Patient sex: M
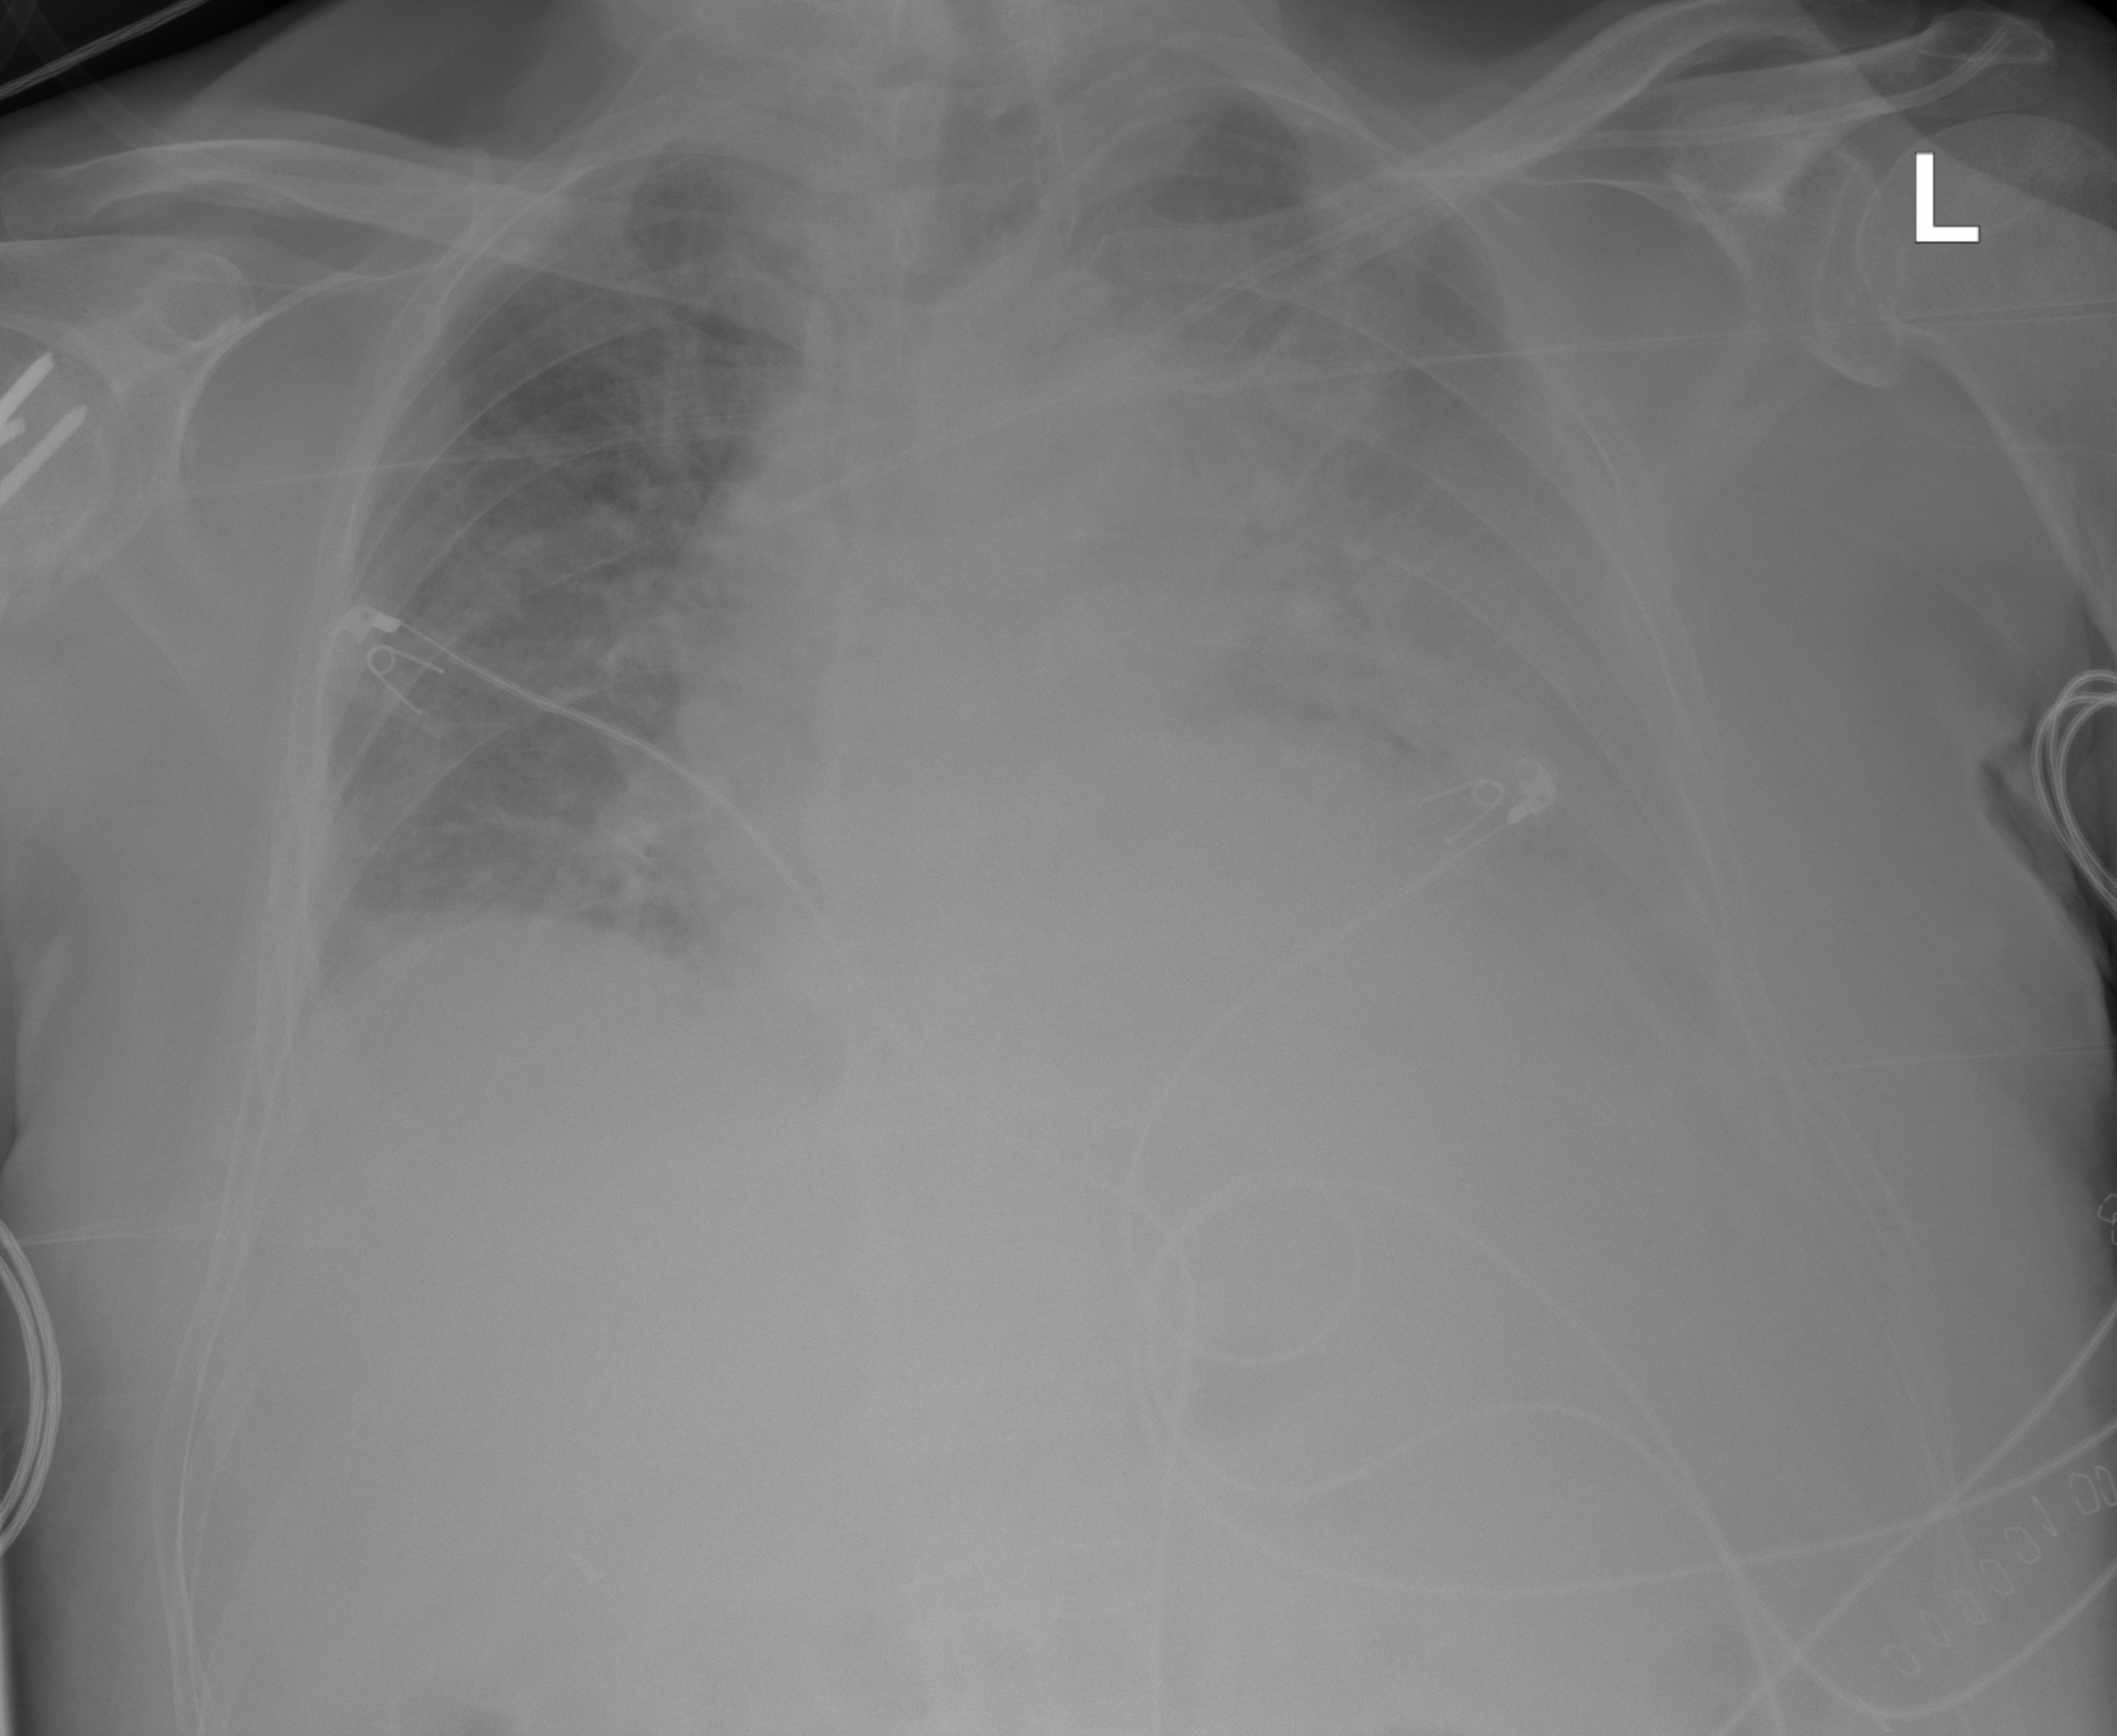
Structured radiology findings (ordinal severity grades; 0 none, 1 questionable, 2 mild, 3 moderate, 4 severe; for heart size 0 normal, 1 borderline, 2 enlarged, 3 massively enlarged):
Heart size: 0
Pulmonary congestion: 3
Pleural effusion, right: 2
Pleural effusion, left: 3
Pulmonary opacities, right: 1
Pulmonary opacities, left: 0
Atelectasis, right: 0
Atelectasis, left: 2